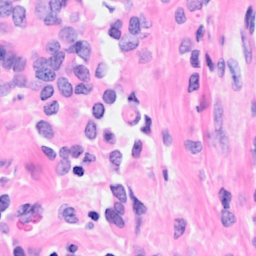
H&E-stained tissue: Breast